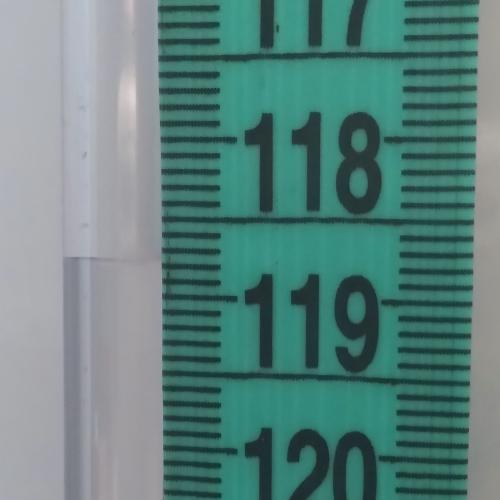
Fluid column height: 118.8 cm